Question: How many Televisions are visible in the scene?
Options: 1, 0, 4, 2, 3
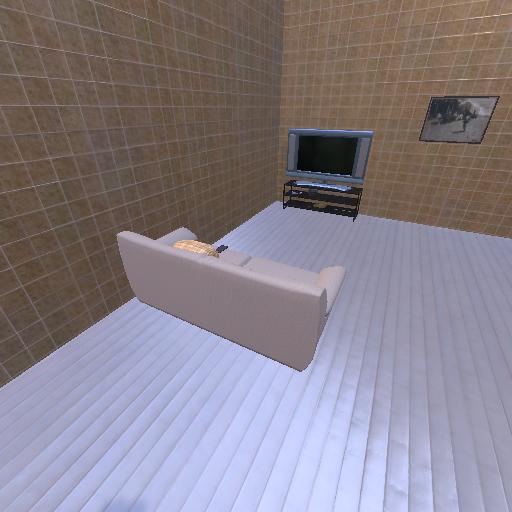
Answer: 1